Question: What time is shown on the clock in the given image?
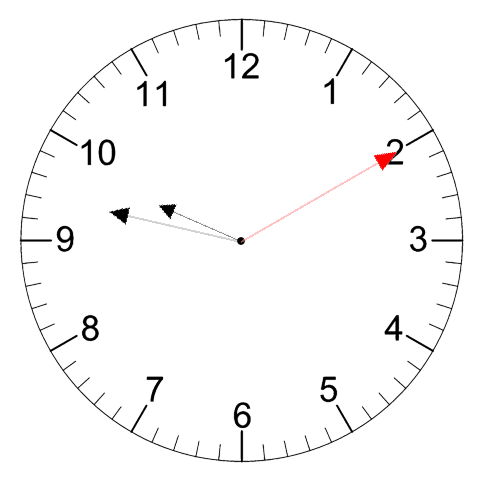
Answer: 09:47:10